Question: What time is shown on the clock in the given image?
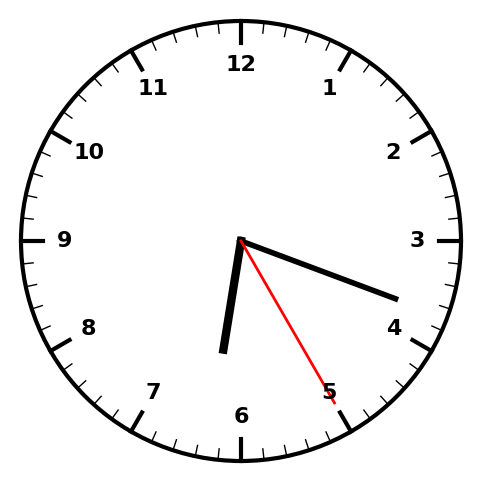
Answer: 06:18:25